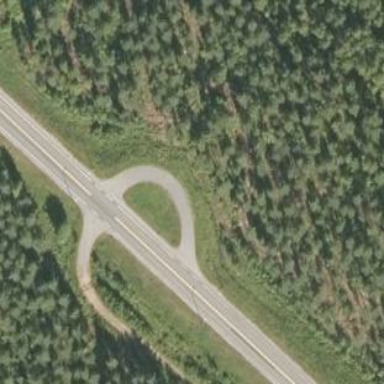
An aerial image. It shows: Rest area along the road.